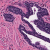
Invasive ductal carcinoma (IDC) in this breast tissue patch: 0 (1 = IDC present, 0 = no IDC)